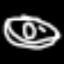
Label: donut